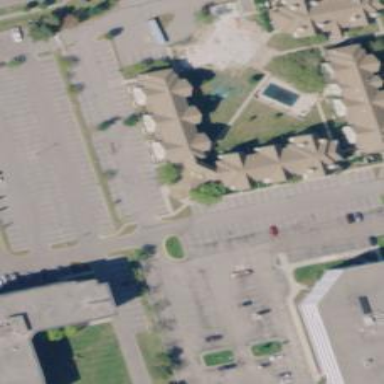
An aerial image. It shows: Hotel building.